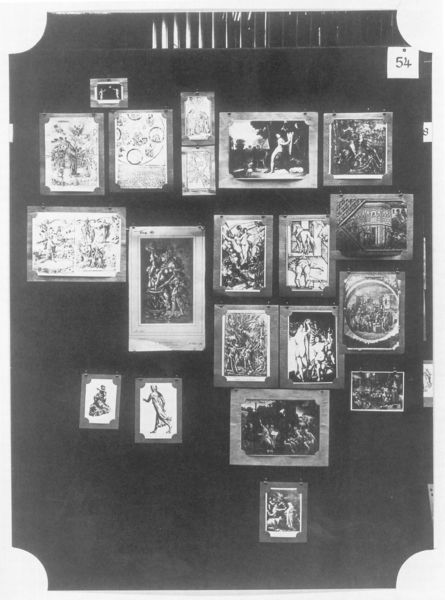
Titel: Taf. 54 aus der sogenannten “vorletzten” Fassung des Bilderatlas
Künstler: Aby Warburg
Institution: London, The Warburg Institute Archive ©
Schlagwörter: akt, nackt, menschen, frau, grau, schwarz, weiss, regal, wand, rahmen, kreis, rund, bilder, bilderrahmen, bücher, grafik, rand, fotografie, schwarzweiß, zahl, sammlung, nummer, drucke, warburg, aby, mnemosyne, 54, nr54